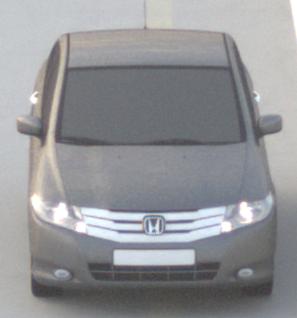
Make: Honda
Model: City
Detailed model: Gen. 6
Model produced from: 2008
Model produced until: 2013
Doors: 4
Color: gray
Road condition: dry road
Daytime: sunrise or sunset
Contrast: low contrast